Question: I need dynamic multi dimensional gird view. How to implement this design in the iPhone(like screenshot) ? The inner details are dynamic values.
Please give some sample source code for multi dimensional grid view. Give some suggestions about this designs. Thanks in advance.
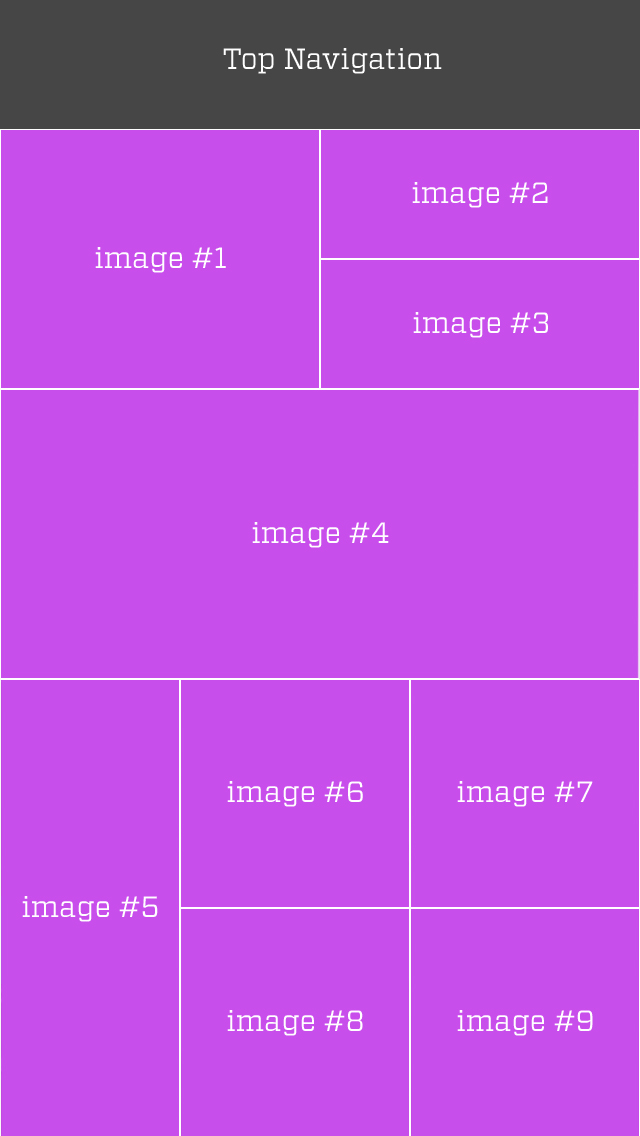
Answer: use UICollectionView, you can get many examples here <URL>